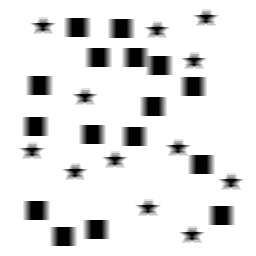
Squares: 16
Triangles: 0
Stars: 12
Total shapes: 28